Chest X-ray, PA view. Patient: 66 years old, sex F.
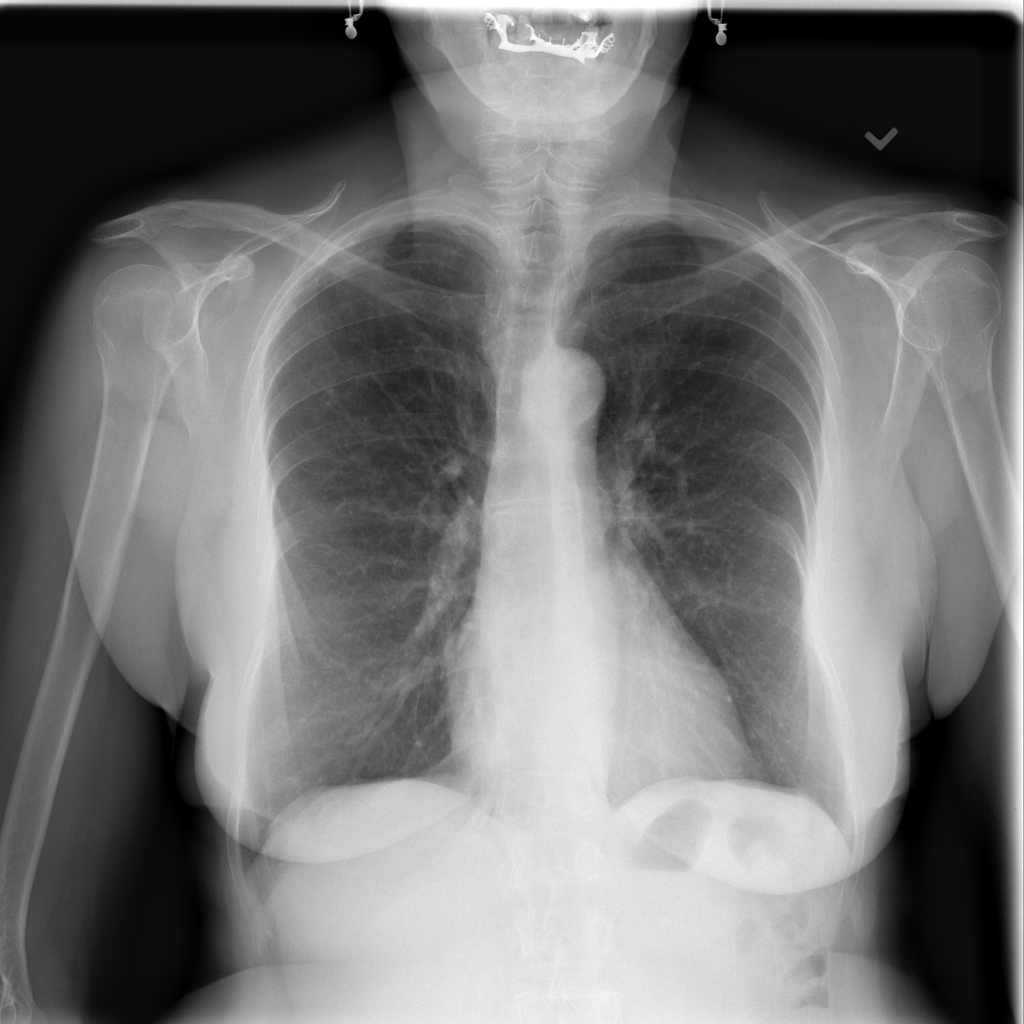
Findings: No Finding